Question: On a Tablet resolution (wide) I want that the "Anmelden" and "Registrieren" button appears on the very right side but on a smartphone resolution both items should stay at the top of the menu (see image)
How can I do that preferably without javascript?

Here is a plunker (not mine) where you can try out:
<URL>
In the plunker the buttons are called "Login" and "Register" not like on my screenshot.
'''
<!DOCTYPE html>
<html ng-app="plunker">
<head>
<meta charset="utf-8" />
<title>AngularJS Plunker</title>
<link data-require="bootstrap-css@*" data-semver="3.0.0" rel="stylesheet" href="//netdna.bootstrapcdn.com/bootstrap/3.0.0/css/bootstrap.min.css" />
<script>document.write('<base href="' + document.location + '" />');</script>
<script data-require="angular.js@1.1.x" src="https://ajax.googleapis.com/ajax/libs/angularjs/1.1.5/angular.js" data-semver="1.1.5"></script>
<script data-require="ui-bootstrap@0.5.0" data-semver="0.5.0" src="http://angular-ui.github.io/bootstrap/ui-bootstrap-tpls-0.6.0.js"></script>
<script src="app.js"></script>
<style>
div.navbar-collapse.collapse {
display: block;
overflow: hidden;
max-height: 0px;
-webkit-transition: max-height .3s ease;
-moz-transition: max-height .3s ease;
-o-transition: max-height .3s ease;
transition: max-height .3s ease;
}
div.navbar-collapse.collapse.in {
max-height: 2000px;
}
</style>
</head>
<body ng-controller="MainCtrl">
<nav class="navbar navbar-default" role="navigation">
<!-- Brand and toggle get grouped for better mobile display -->
<div class="navbar-header">
<button type="button" class="navbar-toggle" ng-init="navCollapsed = true" ng-click="navCollapsed = !navCollapsed">
<span class="sr-only">Toggle navigation</span>
<span class="icon-bar"></span>
<span class="icon-bar"></span>
<span class="icon-bar"></span>
</button>
<a class="navbar-brand" href="#">Login</a>
<a class="navbar-brand" href="#">Register</a>
</div>
<!-- Collect the nav links, forms, and other content for toggling -->
<div class="collapse navbar-collapse" ng-class="!navCollapsed && 'in'">
<ul class="nav navbar-nav">
<li class="active"><a href="#">Meine Gerate</a></li>
<li><a href="#">Service</a></li>
<li><a href="#">Konfiguration</a></li>
<li><a href="#">..::TEST::..</a></li>
</ul>
</div><!-- /.navbar-collapse -->
</nav>
</body>
</html>
'''
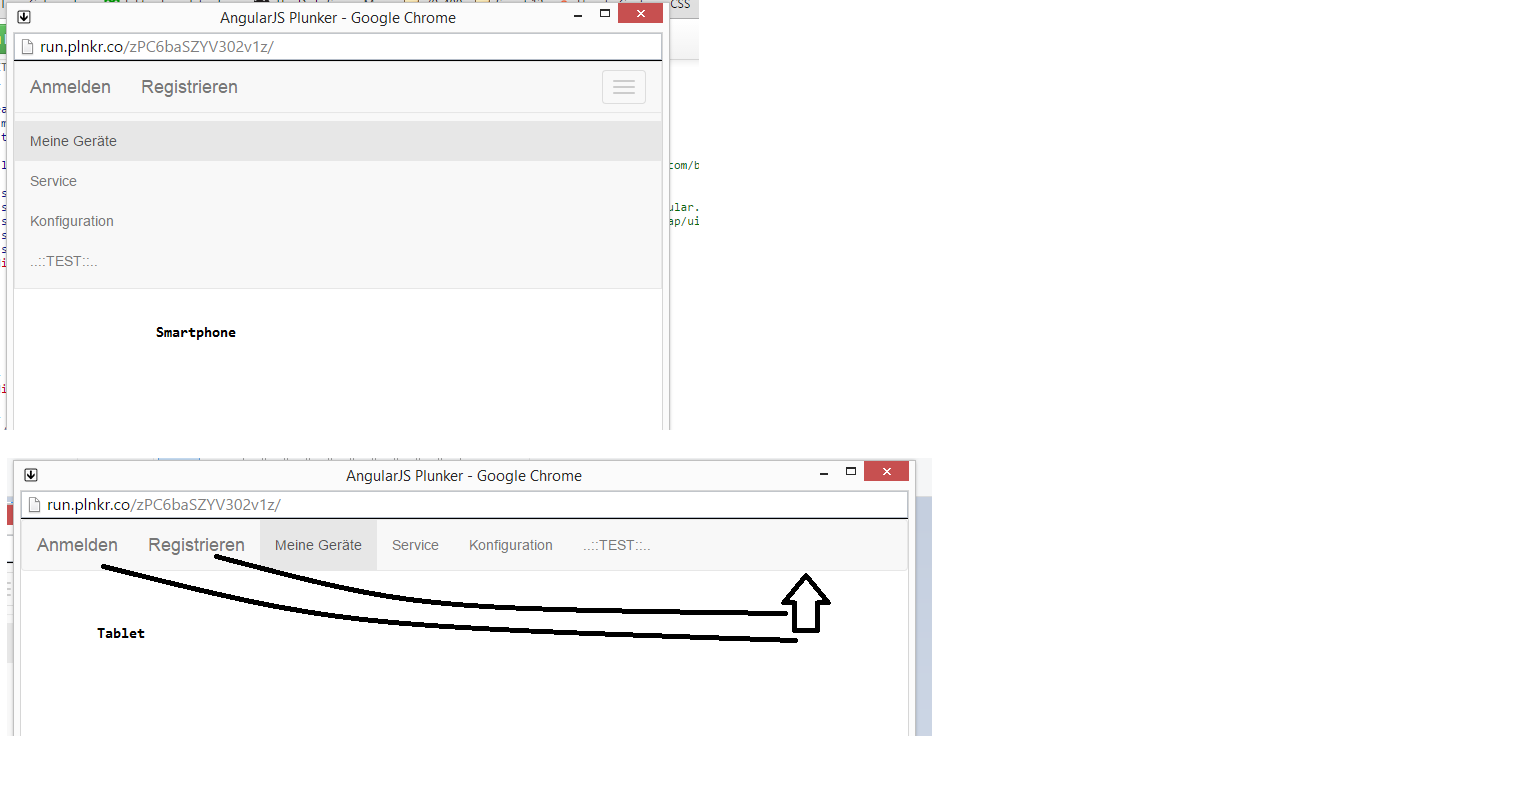
Answer: you could make this thing for have a rapid order menu without js
'''
<button type="button" class="navbar-toggle" ng-init="navCollapsed = true" ng-click="navCollapsed = !navCollapsed">
<span class="sr-only">Toggle navigation</span>
<span class="icon-bar"></span>
<span class="icon-bar"></span>
<span class="icon-bar"></span>
</button>
<a class="navbar-brand hidden-sm" href="#">Login</a>
<a class="navbar-brand hidden-sm" href="#">Register</a>
</div>
<!-- Collect the nav links, forms, and other content for toggling -->
<div class="collapse navbar-collapse" ng-class="!navCollapsed && 'in'">
<ul class="nav navbar-nav">
<li class="active"><a href="#">Meine Gerate</a></li>
<li><a href="#">Service</a></li>
<li><a href="#">Konfiguration</a></li>
<li><a href="#">..::TEST::..</a></li>
</ul>
<ul class="nav navbar-nav navbar-right hidden-lg hidden-xs hidden-md">
<li><a class="" href="#">Login</a></li>
<li><a class="" href="#">Register</a></li>
</ul>
</div><!-- /.navbar-collapse -->
'''